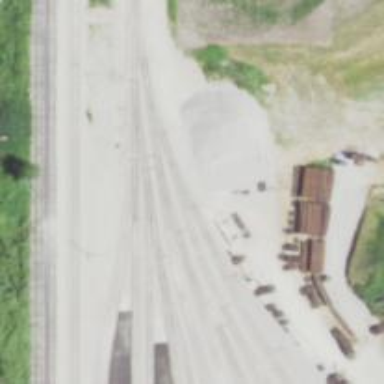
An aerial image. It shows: Railway spur service.